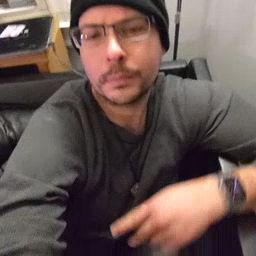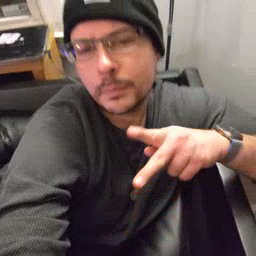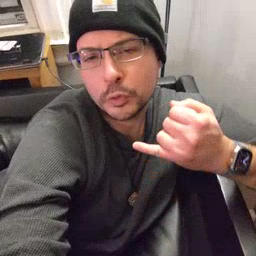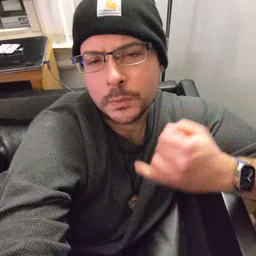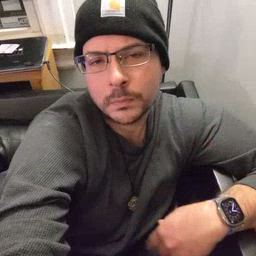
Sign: pajamas